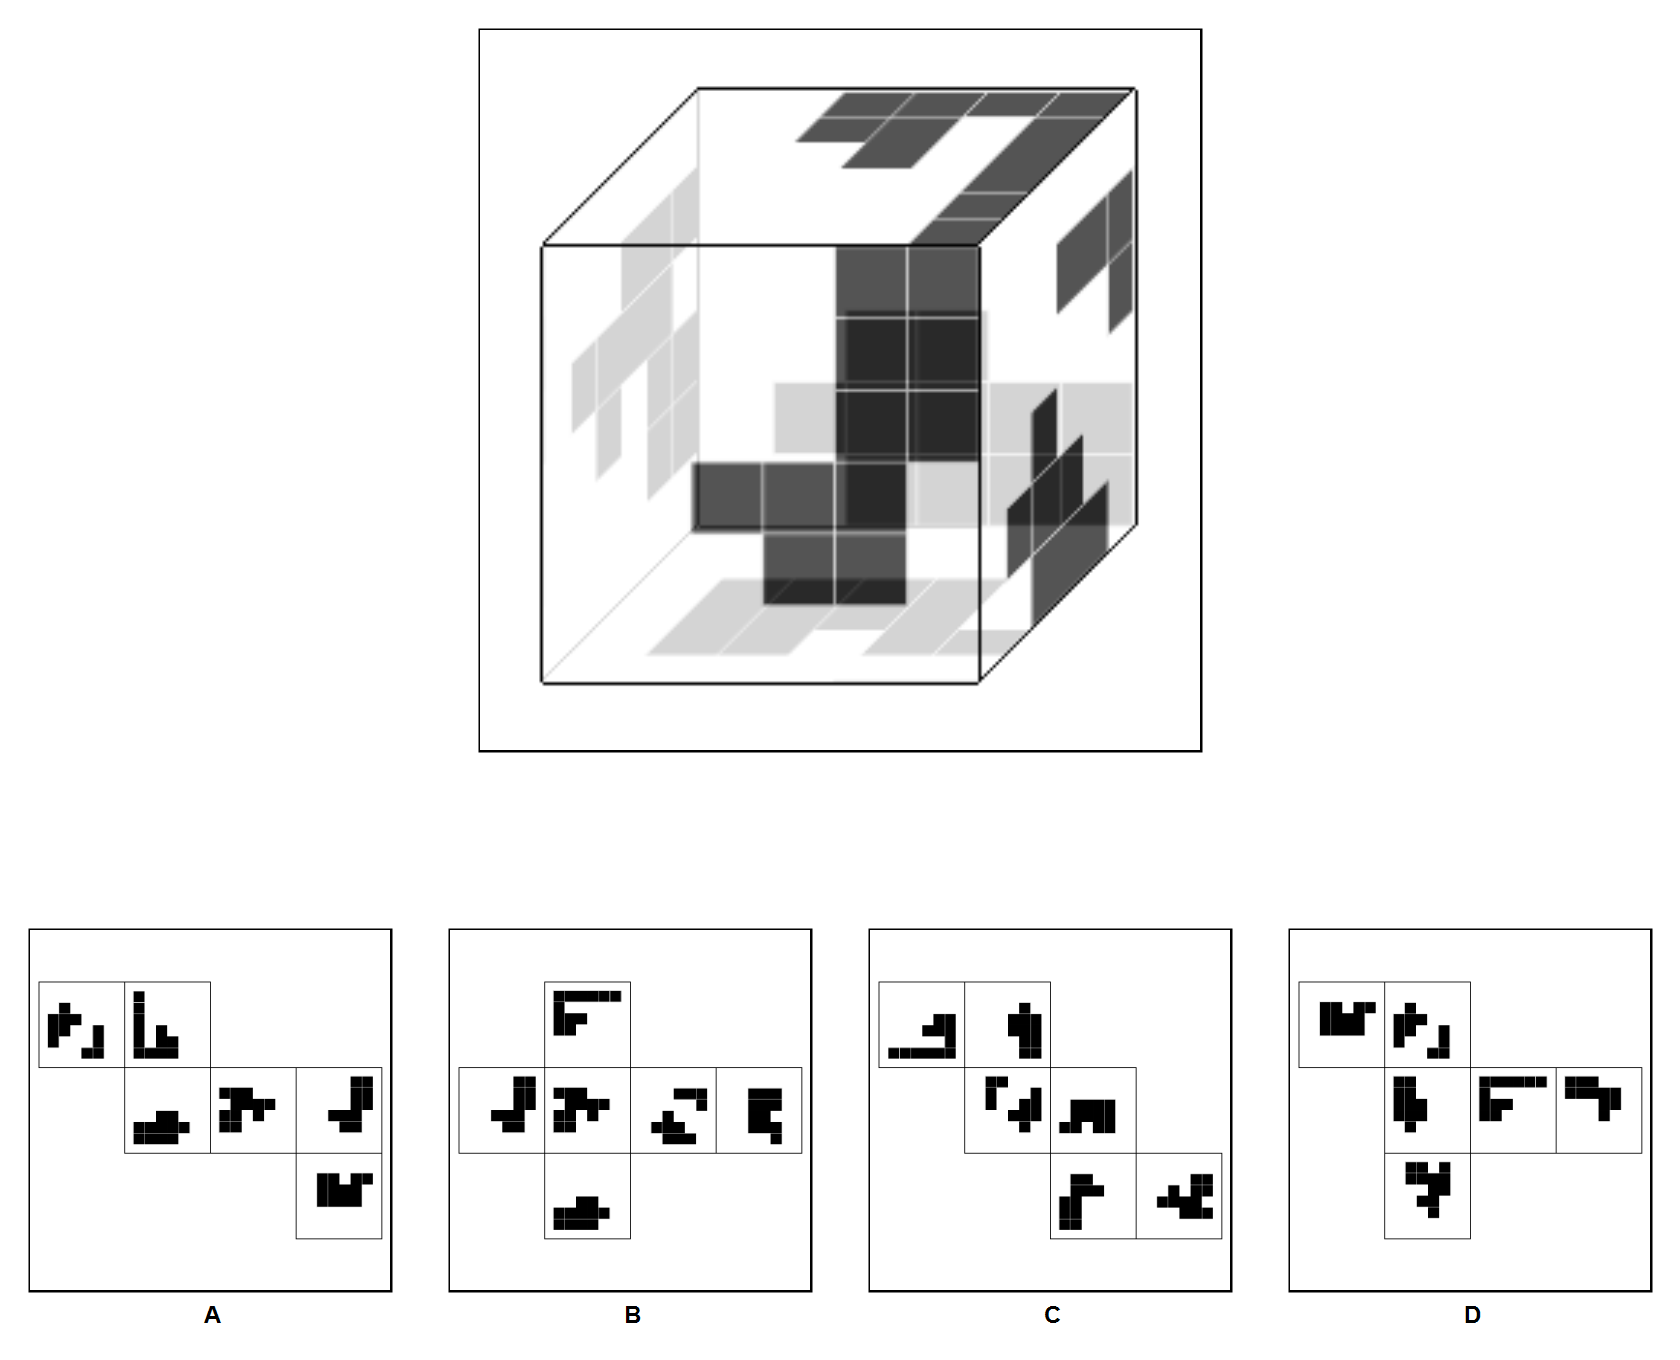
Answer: B